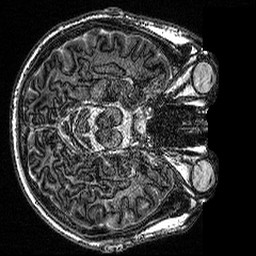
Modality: MP2RAGE
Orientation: axial
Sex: male
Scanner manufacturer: siemens
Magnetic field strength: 3 T
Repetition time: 5 s
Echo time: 0.00292 s